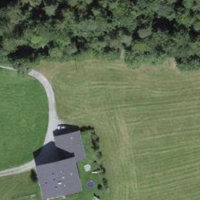
EUNIS habitat code: 52
Species observed at this site:
Fagus sylvatica